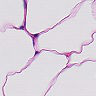
Metastatic tissue present: no